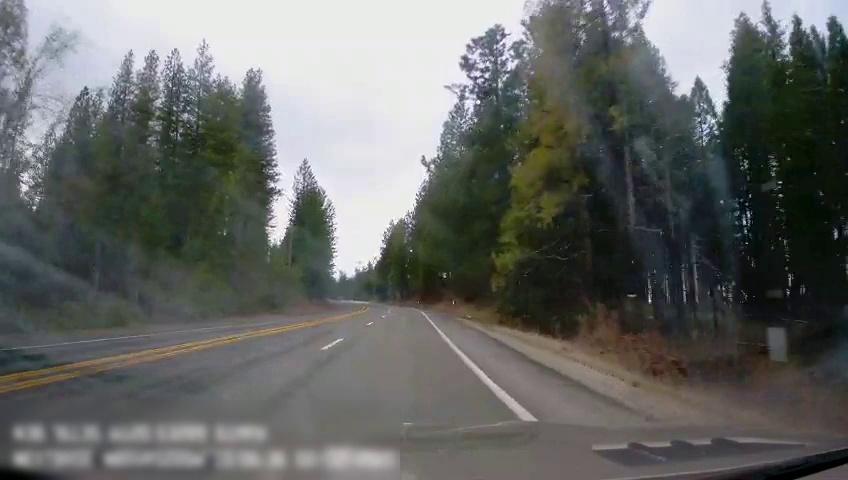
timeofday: Day
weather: Cloudy
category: Drivable Space
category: Lanes | Opposite Lane
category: Lanes | Opposite Lane
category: Lanes | Alternate Lane
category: Lanes | Current Lane
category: Lanes | Current Lane